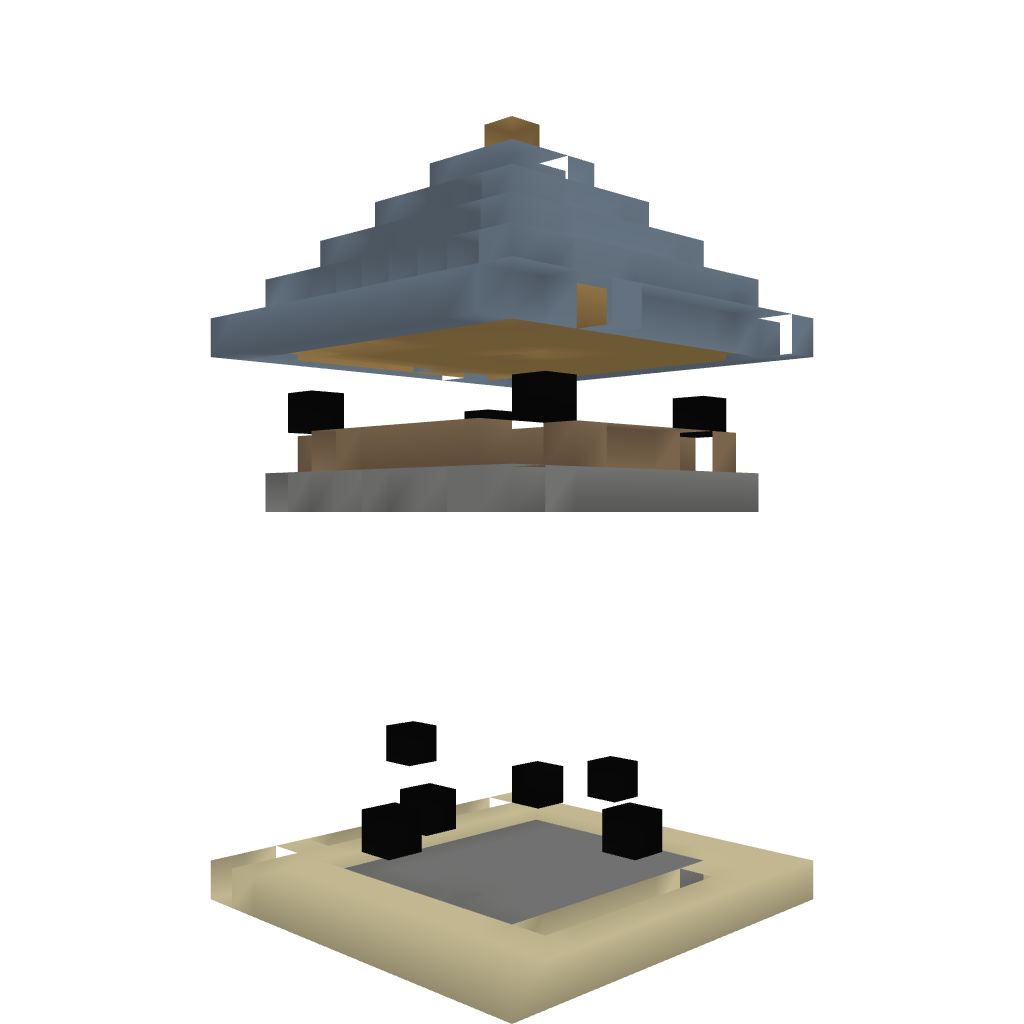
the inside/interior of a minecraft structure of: Stronghold Crusader tower